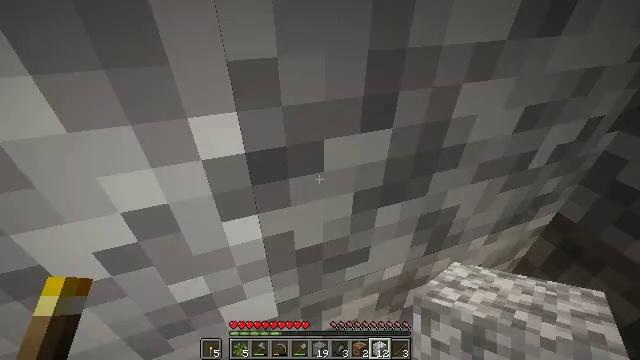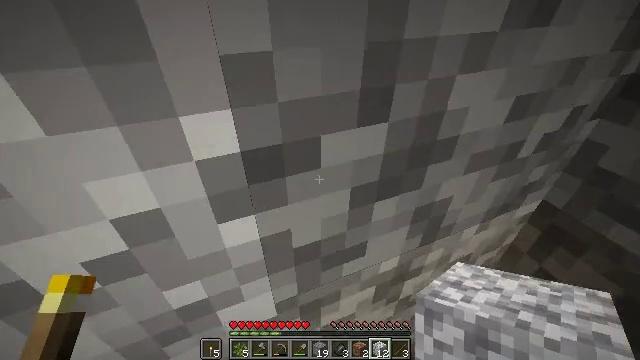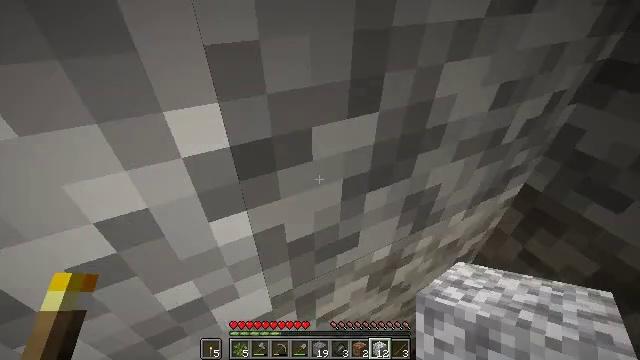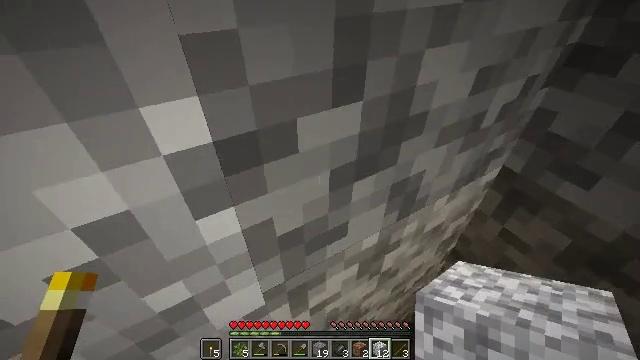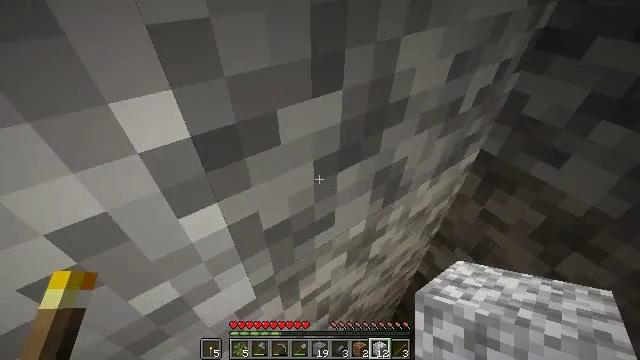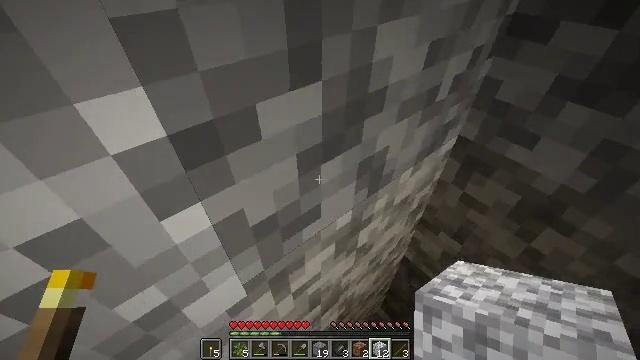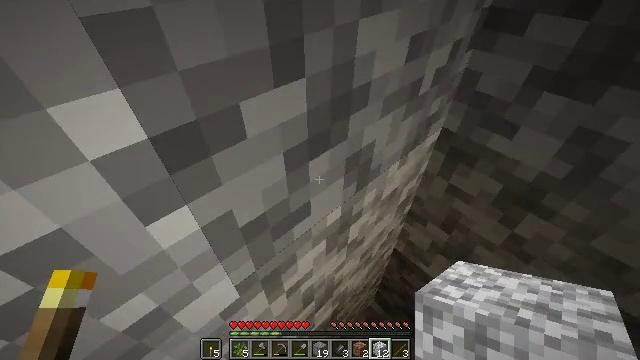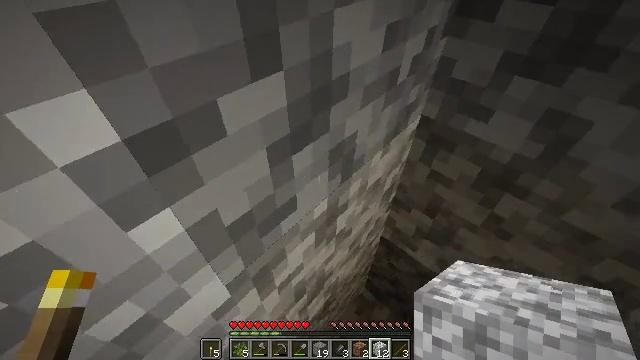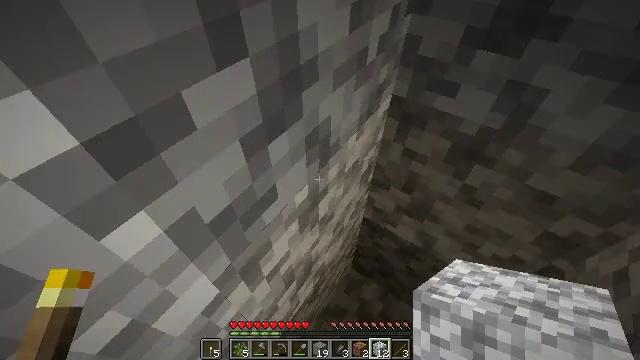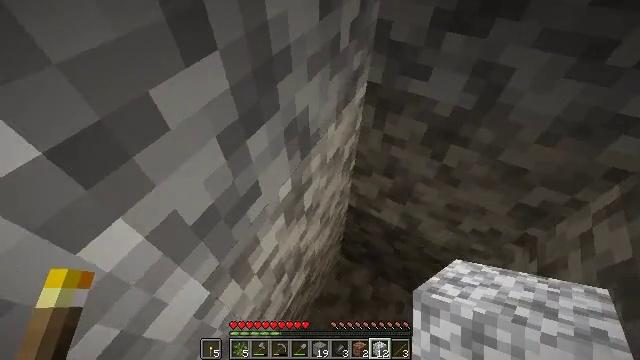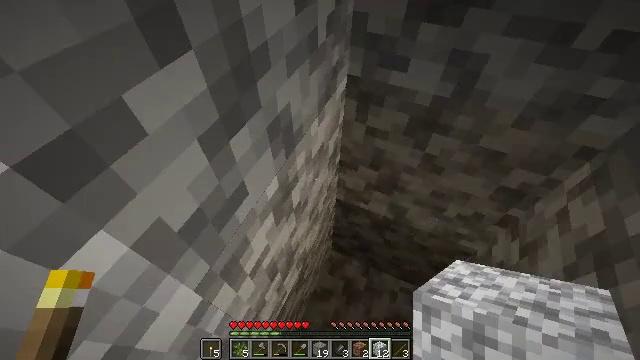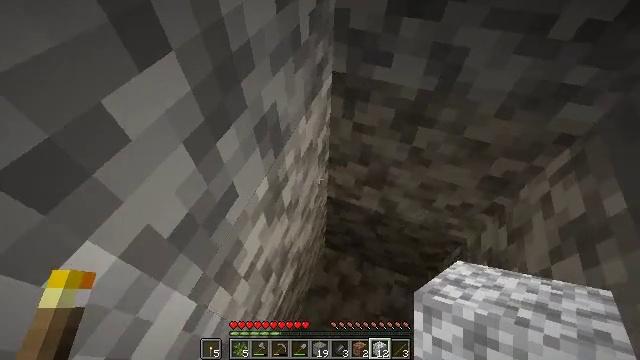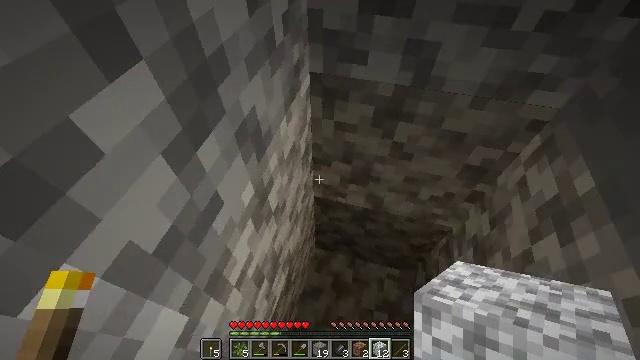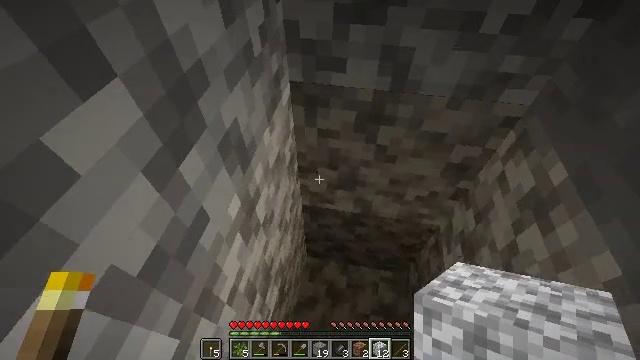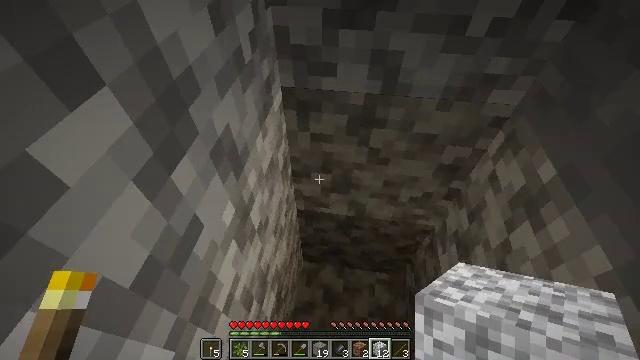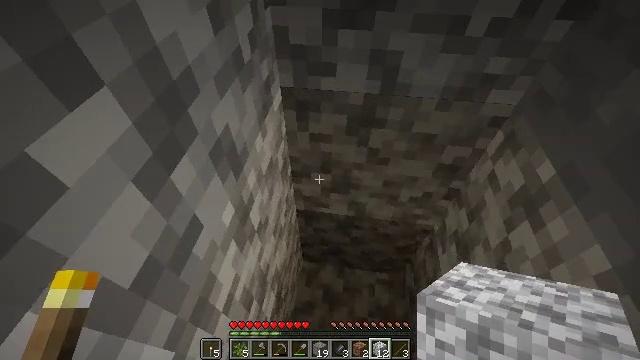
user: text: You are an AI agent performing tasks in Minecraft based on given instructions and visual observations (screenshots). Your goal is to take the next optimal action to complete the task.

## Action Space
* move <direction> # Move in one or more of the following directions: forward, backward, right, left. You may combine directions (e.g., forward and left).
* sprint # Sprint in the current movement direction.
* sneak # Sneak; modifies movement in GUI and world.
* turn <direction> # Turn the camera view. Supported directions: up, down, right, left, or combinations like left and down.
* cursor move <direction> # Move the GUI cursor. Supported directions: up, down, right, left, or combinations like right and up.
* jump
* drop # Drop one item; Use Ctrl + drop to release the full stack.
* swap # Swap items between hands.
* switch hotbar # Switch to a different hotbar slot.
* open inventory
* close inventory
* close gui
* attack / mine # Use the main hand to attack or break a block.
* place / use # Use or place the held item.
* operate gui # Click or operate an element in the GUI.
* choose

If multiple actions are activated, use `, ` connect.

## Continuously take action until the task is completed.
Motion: motion action
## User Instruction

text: Break the stone block.
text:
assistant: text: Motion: turn right and down
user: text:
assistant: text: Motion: turn right and down
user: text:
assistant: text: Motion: turn right and down
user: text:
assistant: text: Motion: turn right and down
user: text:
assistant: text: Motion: turn right and down
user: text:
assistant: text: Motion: turn right
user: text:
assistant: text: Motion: turn right and down
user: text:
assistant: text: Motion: turn right and down
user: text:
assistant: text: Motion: turn right and down
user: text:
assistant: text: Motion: turn right
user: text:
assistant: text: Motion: turn right
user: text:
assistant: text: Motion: turn right
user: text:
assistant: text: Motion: turn right and up
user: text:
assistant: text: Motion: turn right
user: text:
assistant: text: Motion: no_op
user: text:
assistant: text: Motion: no_op
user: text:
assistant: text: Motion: no_op
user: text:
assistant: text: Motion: no_op
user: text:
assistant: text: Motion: no_op
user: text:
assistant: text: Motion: turn right
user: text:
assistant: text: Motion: turn right
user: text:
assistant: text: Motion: turn right and up
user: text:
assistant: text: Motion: turn right and up
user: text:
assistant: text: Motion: turn up
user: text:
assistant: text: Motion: turn up
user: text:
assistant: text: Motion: no_op
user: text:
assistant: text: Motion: no_op
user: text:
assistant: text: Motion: no_op
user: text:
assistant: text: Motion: no_op
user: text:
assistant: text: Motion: no_op